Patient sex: M
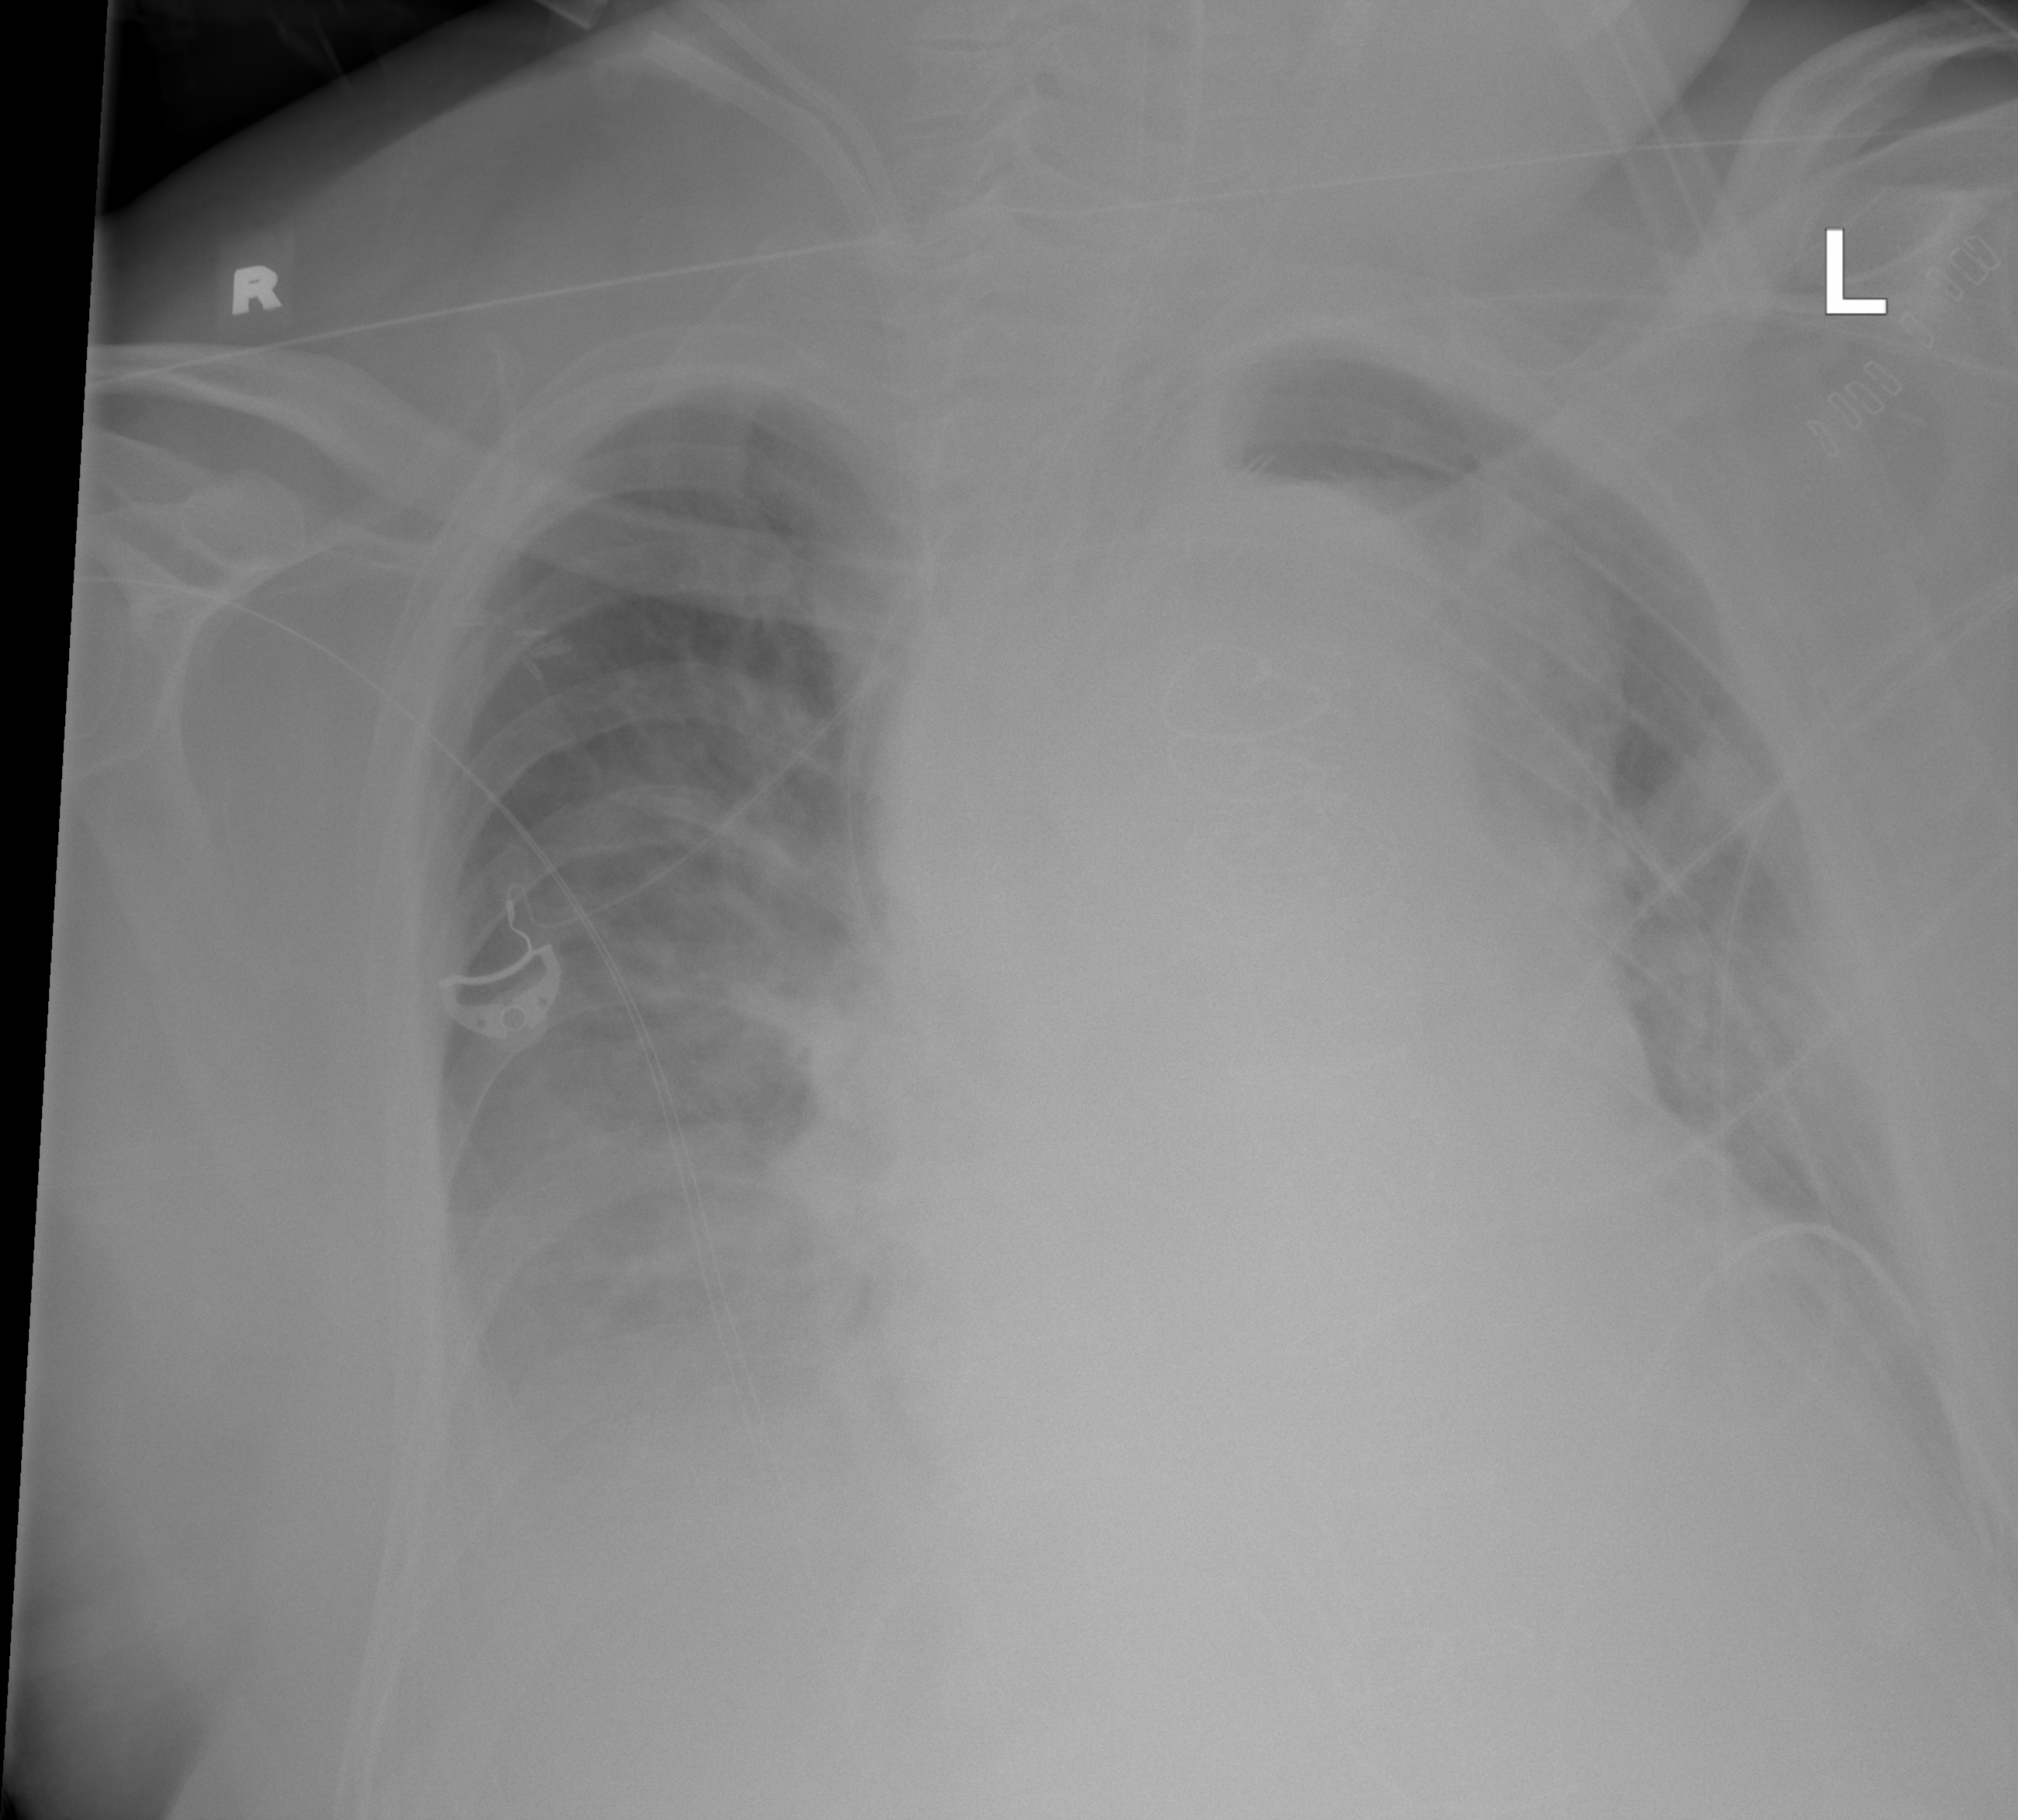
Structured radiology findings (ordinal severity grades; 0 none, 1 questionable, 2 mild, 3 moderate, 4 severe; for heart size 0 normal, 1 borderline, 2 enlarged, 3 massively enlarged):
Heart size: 3
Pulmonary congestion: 2
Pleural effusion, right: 3
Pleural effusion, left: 2
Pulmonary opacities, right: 0
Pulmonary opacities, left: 0
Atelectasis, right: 2
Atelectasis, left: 2